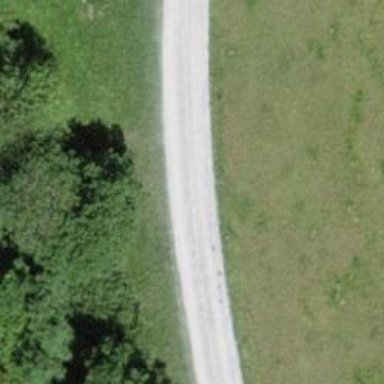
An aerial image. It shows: Compacted track with grade2 level.